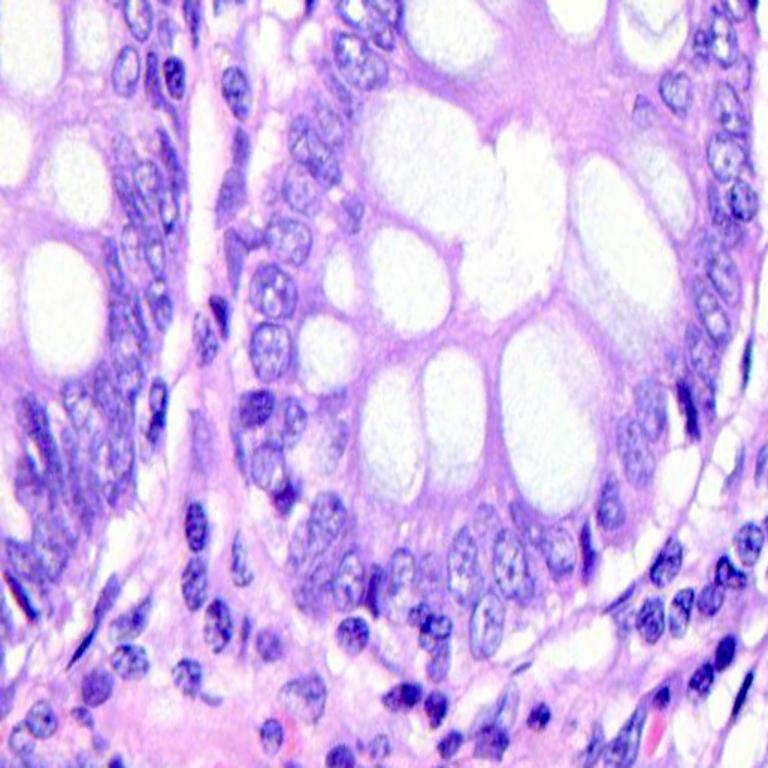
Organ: colon
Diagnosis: benign